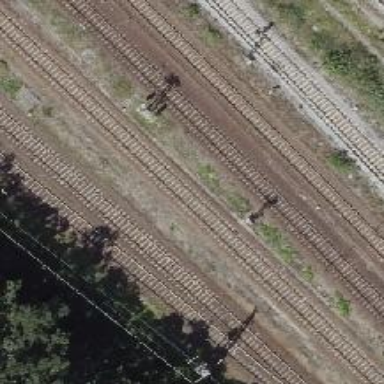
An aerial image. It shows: Railway signal.